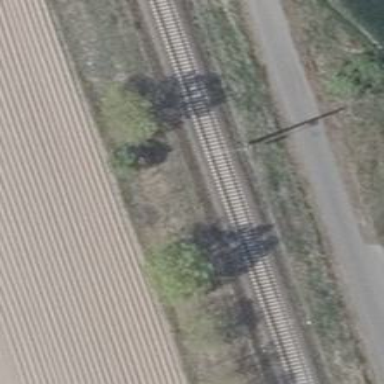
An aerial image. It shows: Railway signal.